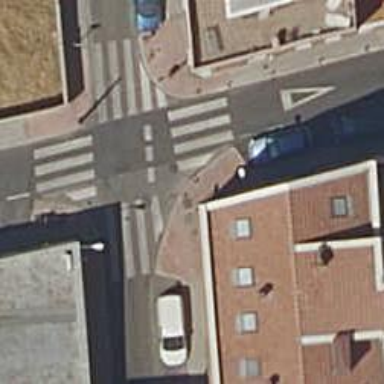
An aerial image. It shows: Marked road crossing.